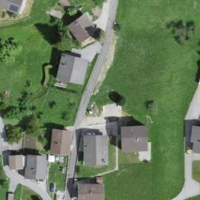
EUNIS habitat code: 55
Species observed at this site:
Maniola jurtina
Delichon urbicum